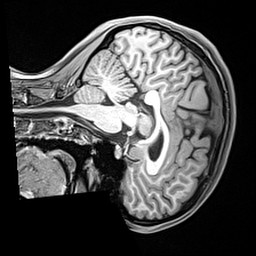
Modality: T1w
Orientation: sagittal
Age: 21
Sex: female
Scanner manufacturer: siemens
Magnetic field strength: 3 T
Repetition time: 2.4 s
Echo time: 0.00217 s